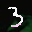
Label: 3